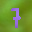
Label: 7